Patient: sex F, age 19
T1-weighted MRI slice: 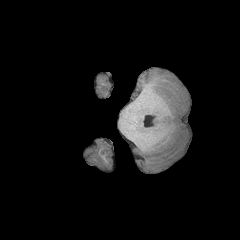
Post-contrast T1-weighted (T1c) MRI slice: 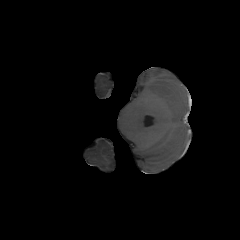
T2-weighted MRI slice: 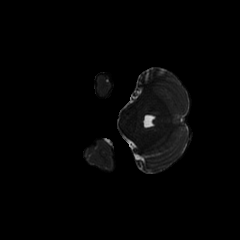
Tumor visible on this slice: no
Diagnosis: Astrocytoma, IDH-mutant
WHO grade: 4